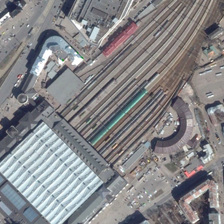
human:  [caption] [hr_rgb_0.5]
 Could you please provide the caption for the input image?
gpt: some buildings are in two sides of a railway station .

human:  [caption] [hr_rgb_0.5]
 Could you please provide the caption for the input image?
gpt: some buildings are in two sides of a railway station .

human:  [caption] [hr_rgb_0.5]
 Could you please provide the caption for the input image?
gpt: some buildings are in two sides of a railway station .

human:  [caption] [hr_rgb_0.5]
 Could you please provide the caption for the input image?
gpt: some buildings are in two sides of a railway station .

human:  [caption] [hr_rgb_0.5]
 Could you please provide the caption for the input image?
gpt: some buildings are in two sides of a railway station .